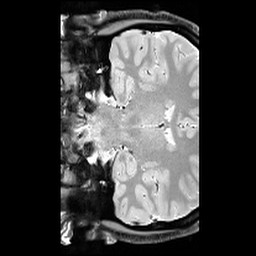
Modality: T1w
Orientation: coronal
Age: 24
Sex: female
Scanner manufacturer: siemens
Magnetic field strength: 3 T
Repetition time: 6.5 s
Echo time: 0.016 s